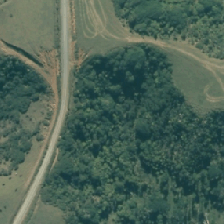
Land cover: manuka_kanuka